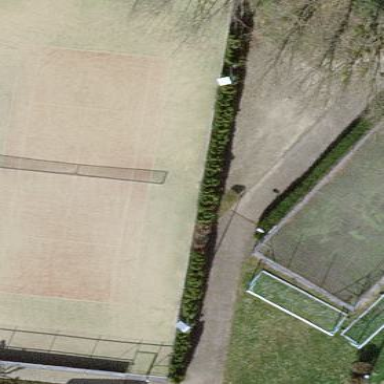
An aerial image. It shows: Tennis court on the leisure land pitch.